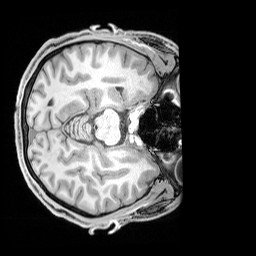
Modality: T1w
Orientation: axial
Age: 29
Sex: male
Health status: healthy
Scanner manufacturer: siemens
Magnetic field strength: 3 T
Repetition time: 1.65 s
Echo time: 0.00182 s